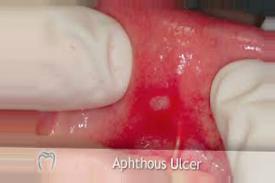
Condition: Mouth Ulcer